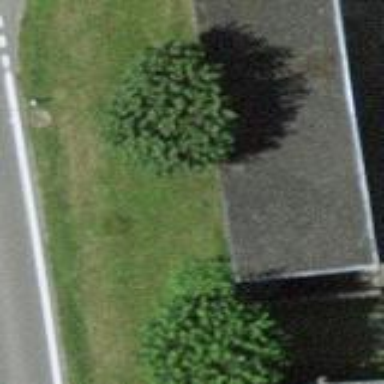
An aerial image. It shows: Group of garages.